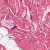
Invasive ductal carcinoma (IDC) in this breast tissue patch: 0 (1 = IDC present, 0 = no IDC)